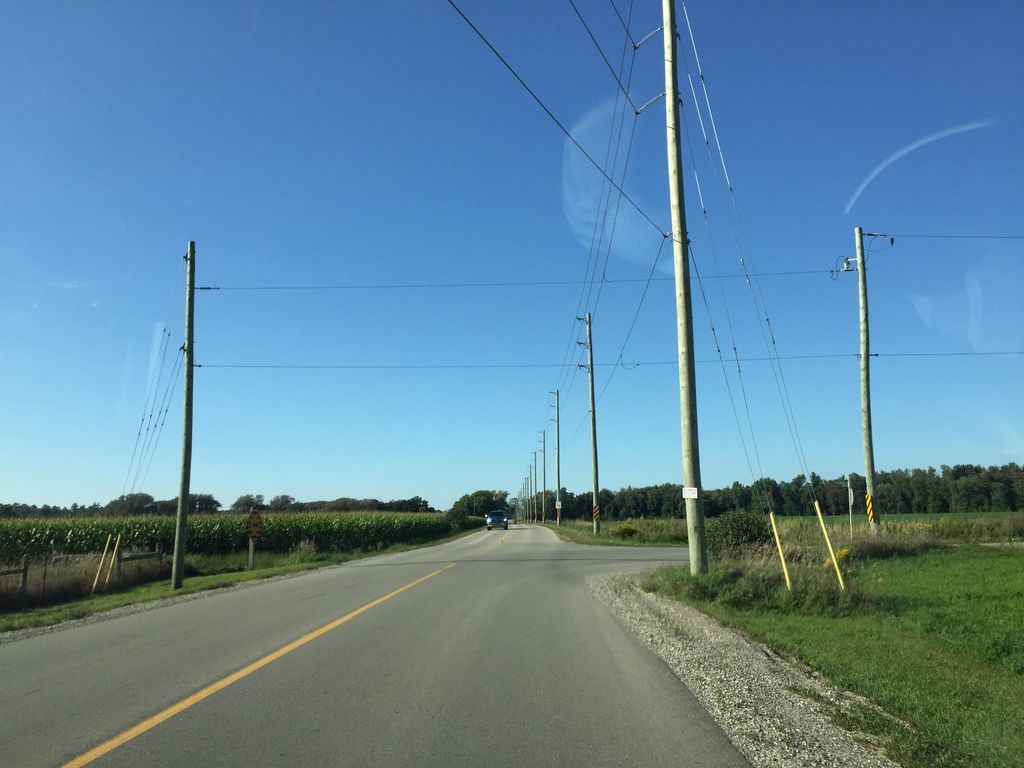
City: kitchener-waterloo